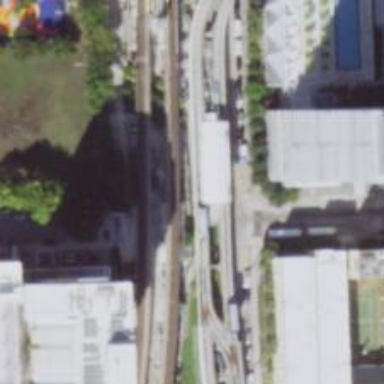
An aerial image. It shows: Building passage tunnel for monorail railway that is electrified.